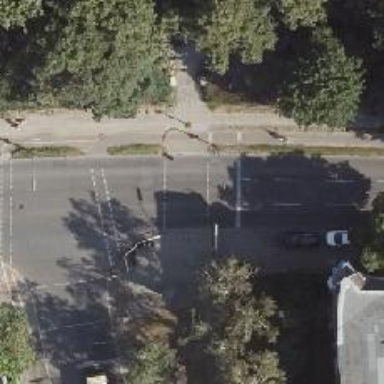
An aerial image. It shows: Crossing with traffic signals.